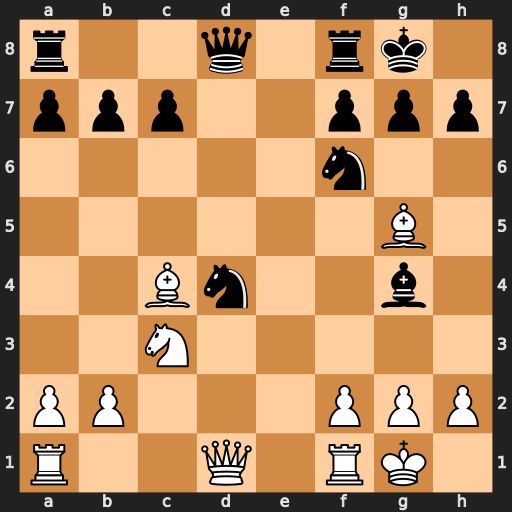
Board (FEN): r2q1rk1/ppp2ppp/5n2/6B1/2Bn2b1/2N5/PP3PPP/R2Q1RK1
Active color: w
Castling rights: -
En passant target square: -
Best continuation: Bxf6 Bxd1 Bxd8